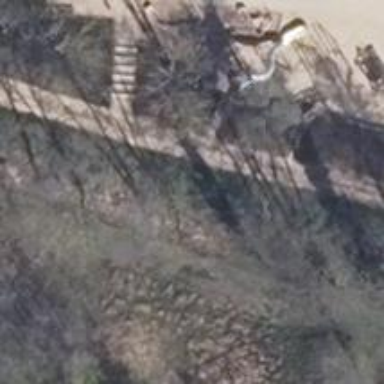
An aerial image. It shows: Abandoned railway next to compacted cycleway with embankment.